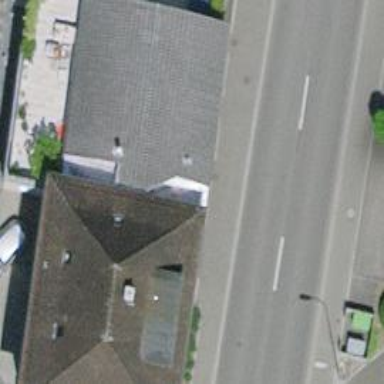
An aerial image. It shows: Image showing building with apartments.